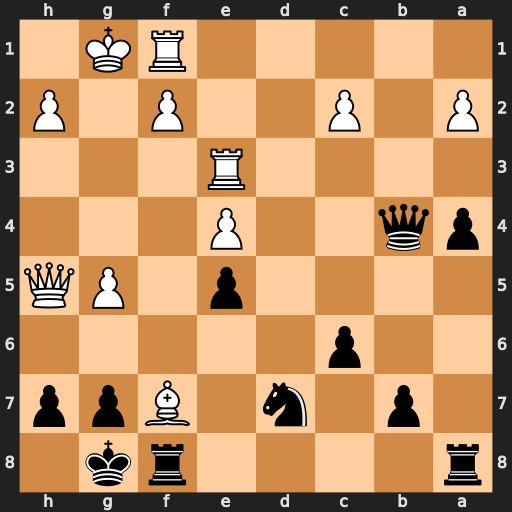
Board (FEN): r4rk1/1p1n1Bpp/2p5/4p1PQ/pq2P3/4R3/P1P2P1P/5RK1
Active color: b
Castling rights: -
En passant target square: -
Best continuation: Rxf7 g6 hxg6